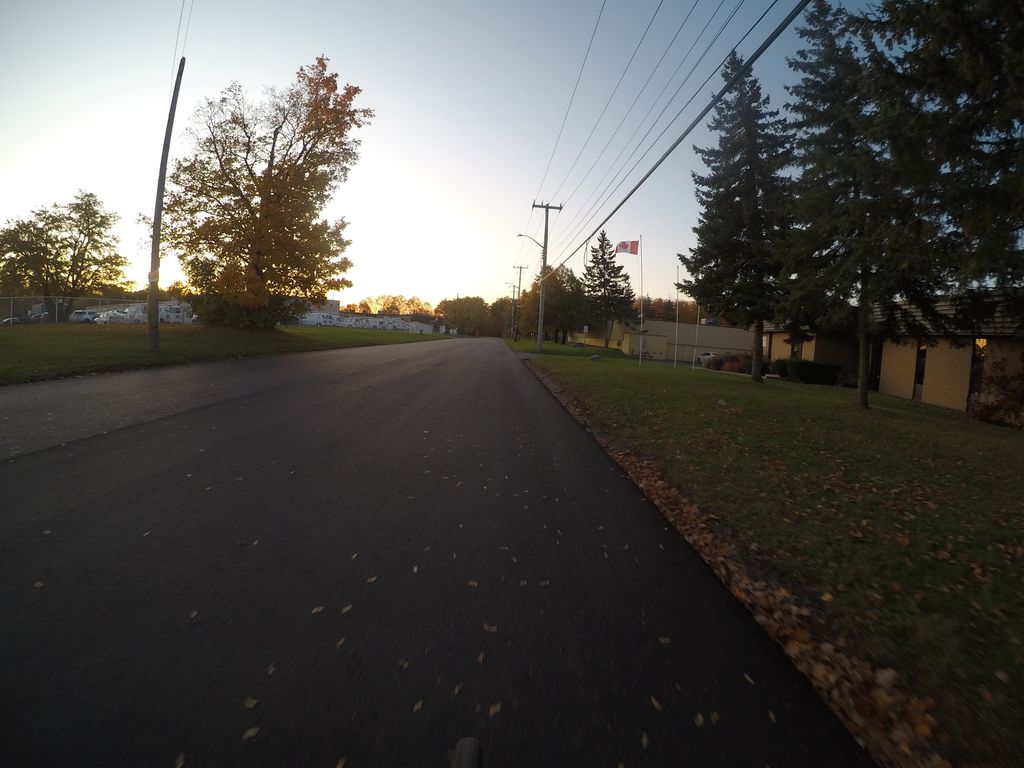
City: kitchener-waterloo